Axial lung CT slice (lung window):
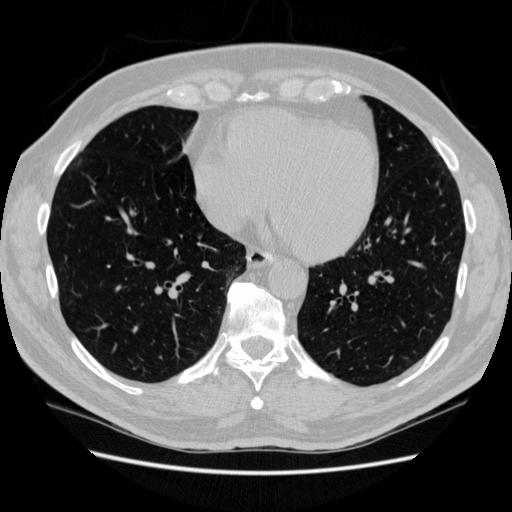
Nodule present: no